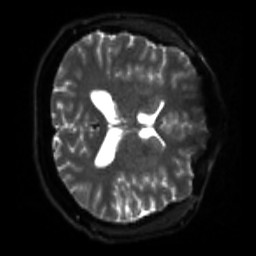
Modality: sbref
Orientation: axial
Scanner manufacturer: siemens
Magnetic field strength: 3 T
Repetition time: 4 s
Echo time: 0.0594 s